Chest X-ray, PA view. Patient: 20 years old, sex M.
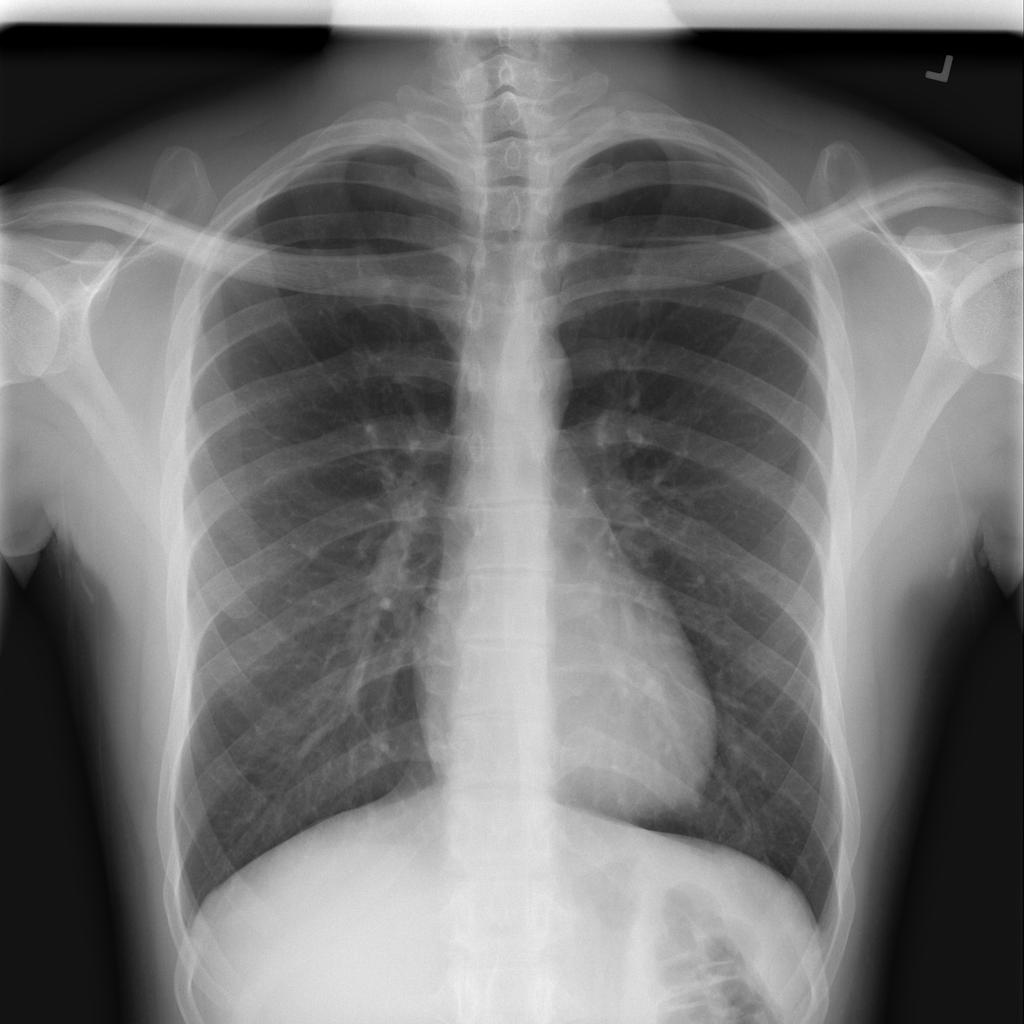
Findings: Infiltration